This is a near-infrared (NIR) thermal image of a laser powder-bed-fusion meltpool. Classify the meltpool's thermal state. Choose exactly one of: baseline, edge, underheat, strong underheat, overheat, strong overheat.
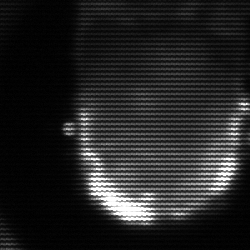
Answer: baseline